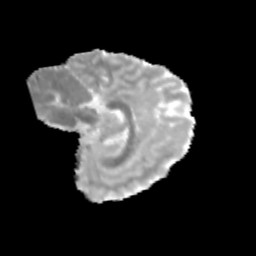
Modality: MD
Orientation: sagittal
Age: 10
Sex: female
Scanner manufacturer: siemens
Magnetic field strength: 3 T
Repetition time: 3.8 s
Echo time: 0.07 s